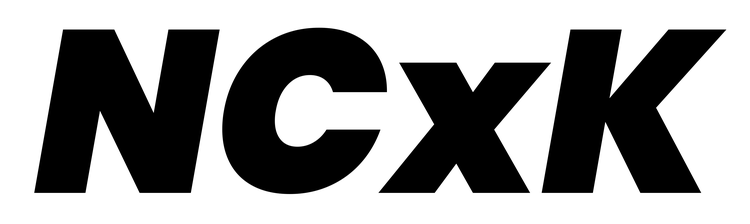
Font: Poppins-BlackItalic